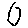
Label: circle